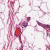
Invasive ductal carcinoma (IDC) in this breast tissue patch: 0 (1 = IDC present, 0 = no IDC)